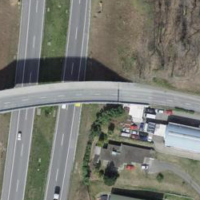
EUNIS habitat code: 57
Species observed at this site:
Phytolacca americana